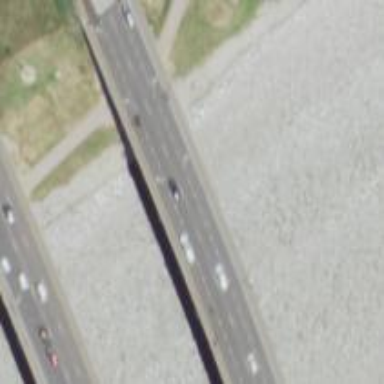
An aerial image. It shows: Motorway bridge.